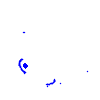
Particle: kaon